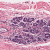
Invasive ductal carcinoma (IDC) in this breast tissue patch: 0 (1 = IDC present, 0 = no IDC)